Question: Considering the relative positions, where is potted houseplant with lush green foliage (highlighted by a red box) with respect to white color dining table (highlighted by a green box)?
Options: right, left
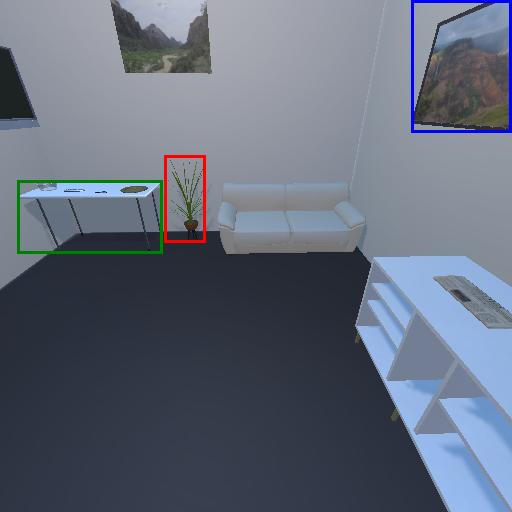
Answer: right